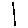
Label: line